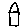
Label: house